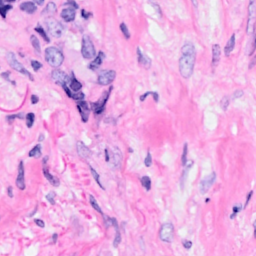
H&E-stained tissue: Breast